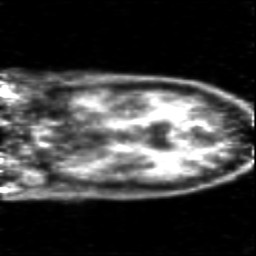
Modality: PET
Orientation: coronal
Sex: male
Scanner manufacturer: siemens